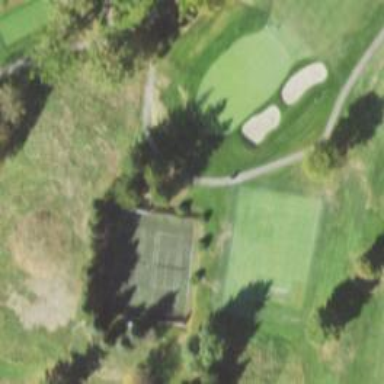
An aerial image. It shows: Path used for both walking and golf.